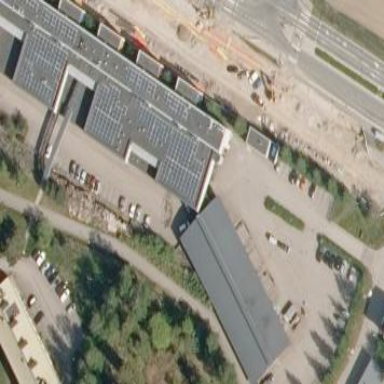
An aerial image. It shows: Building serving as veterinary clinic.